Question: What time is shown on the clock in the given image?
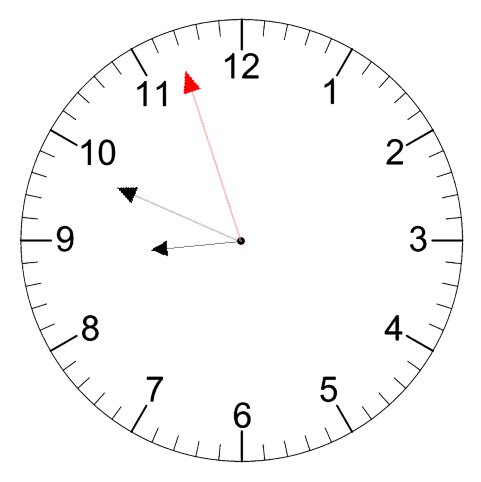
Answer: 08:48:57